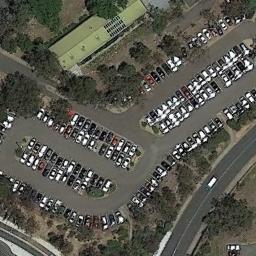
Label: parking_lot